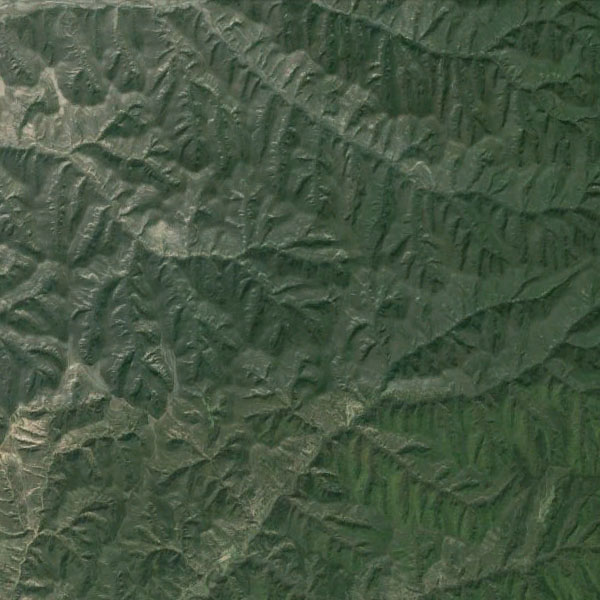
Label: Mountain